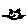
Label: cat